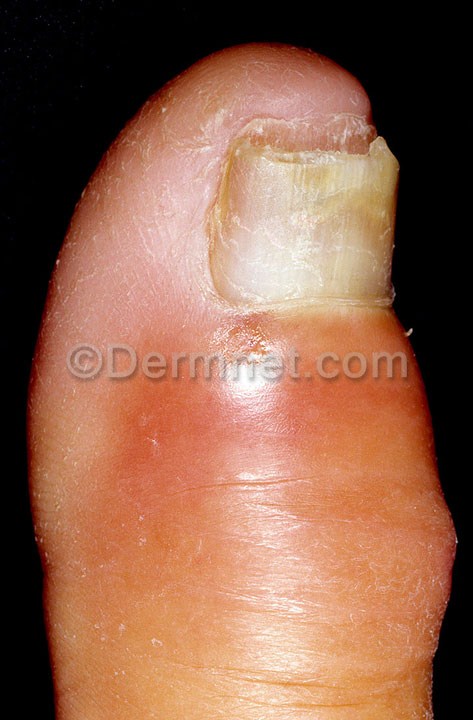
Disease: Nail Fungus and other Nail Disease